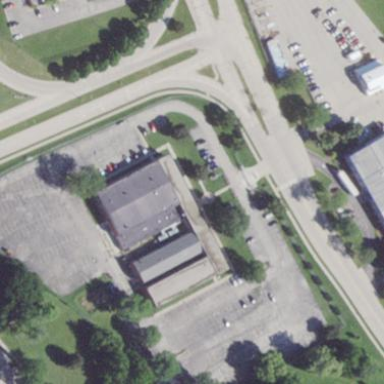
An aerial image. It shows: Building.